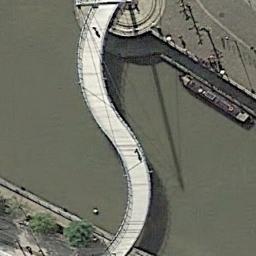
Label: bridge